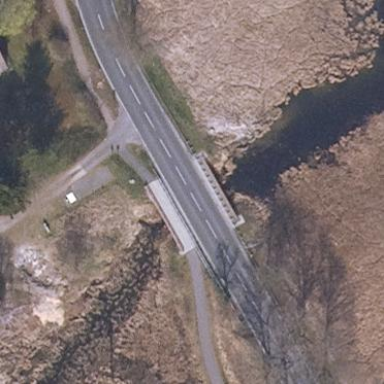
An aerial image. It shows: Man-made bridge.